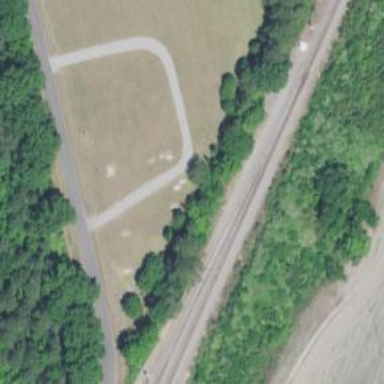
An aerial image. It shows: Site related to the railway.